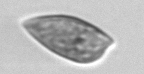
Label: Prorocentrum_dentatum